Aerial crown-view tile of a tropical tree (Barro Colorado Island, Panama), acquired 20250915:
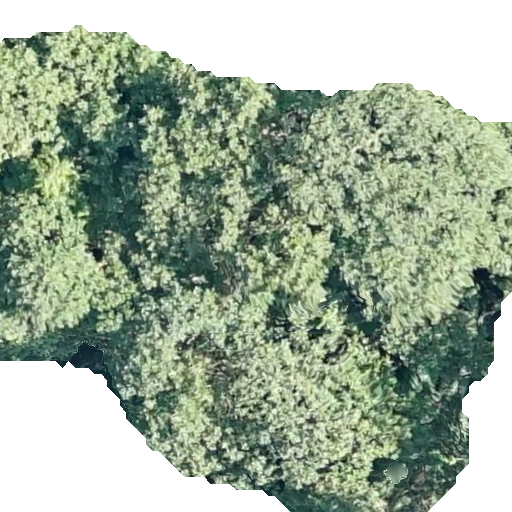
Species: Hieronyma alchorneoides
GBIF accepted scientific name: Hieronyma alchorneoides
Crown area: 334.812 m²